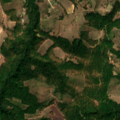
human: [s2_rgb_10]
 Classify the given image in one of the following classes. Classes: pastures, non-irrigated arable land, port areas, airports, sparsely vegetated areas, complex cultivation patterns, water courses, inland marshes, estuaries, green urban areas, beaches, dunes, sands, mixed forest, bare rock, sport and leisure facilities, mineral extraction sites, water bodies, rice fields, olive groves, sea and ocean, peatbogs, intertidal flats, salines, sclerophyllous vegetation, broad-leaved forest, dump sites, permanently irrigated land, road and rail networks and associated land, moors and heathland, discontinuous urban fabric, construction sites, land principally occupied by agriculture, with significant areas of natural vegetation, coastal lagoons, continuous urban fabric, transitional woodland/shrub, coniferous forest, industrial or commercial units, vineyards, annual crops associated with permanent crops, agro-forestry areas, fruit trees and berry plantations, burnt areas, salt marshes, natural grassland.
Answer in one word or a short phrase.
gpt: pastures, complex cultivation patterns, land principally occupied by agriculture, with significant areas of natural vegetation, broad-leaved forest